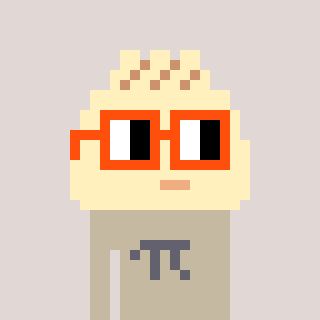
a pixel art character with square orange glasses, a porkbao-shaped head and a bege-colored body on a warm background